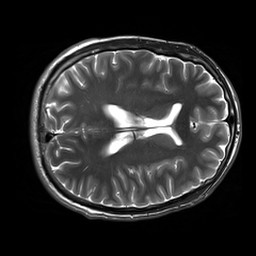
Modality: T2w
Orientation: axial
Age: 29
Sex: male
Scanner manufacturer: siemens
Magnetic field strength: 3 T
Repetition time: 8.53 s
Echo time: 0.091 s